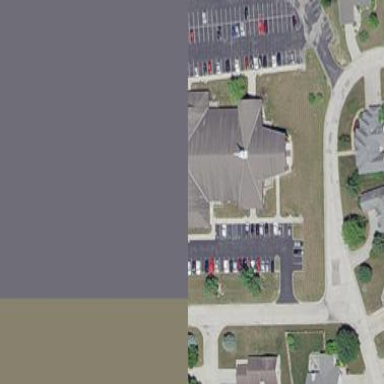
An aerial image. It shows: Beautiful church building.